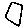
Label: square